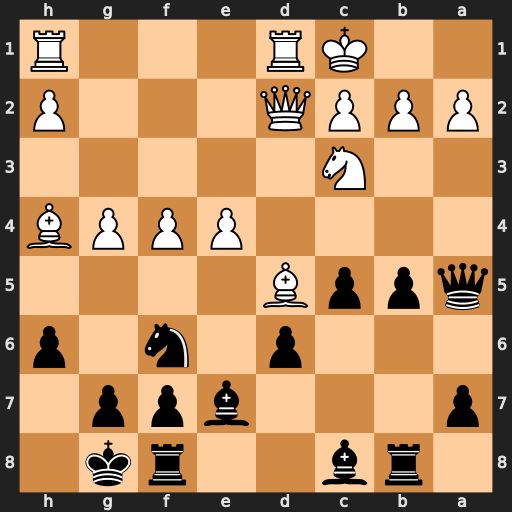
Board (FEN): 1rb2rk1/p3bpp1/3p1n1p/qppB4/4PPPB/2N5/PPPQ3P/2KR3R
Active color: b
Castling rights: -
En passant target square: -
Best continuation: Nxd5 Bxe7 Nxe7